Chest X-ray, PA view. Patient: 44 years old, sex F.
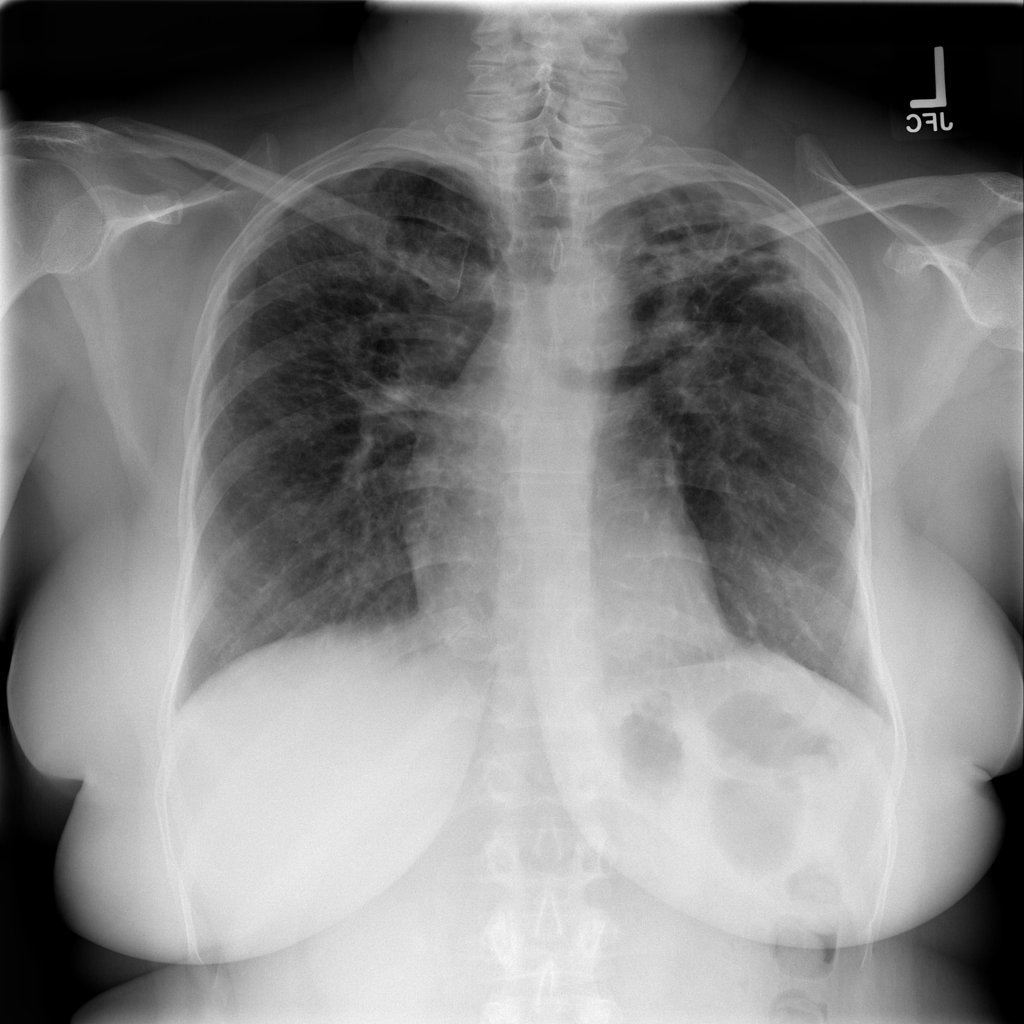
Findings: Fibrosis, Infiltration